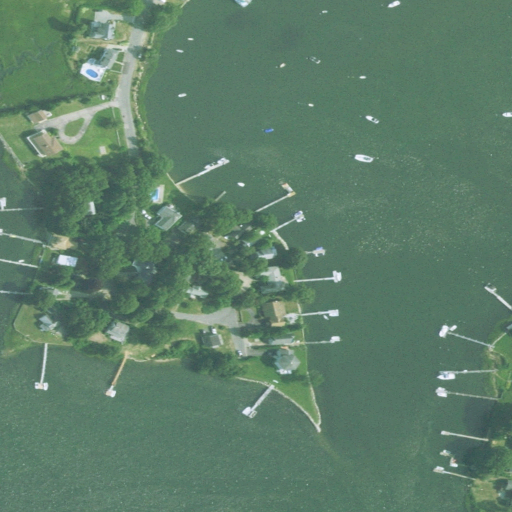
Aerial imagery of cape in Rhode Island named Short Point containing open water, low intensity development, medium intensity development, herbaceous wetlands, open development, and high intensity development